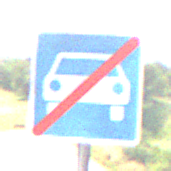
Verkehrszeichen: EndeKraftfahrstrasse
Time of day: MorningAfternoon
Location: Outdoor (RoadRail)
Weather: PartlyCloudy
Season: NotSpecified
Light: Natural